Milling tool wear sample.
Tool blade image: 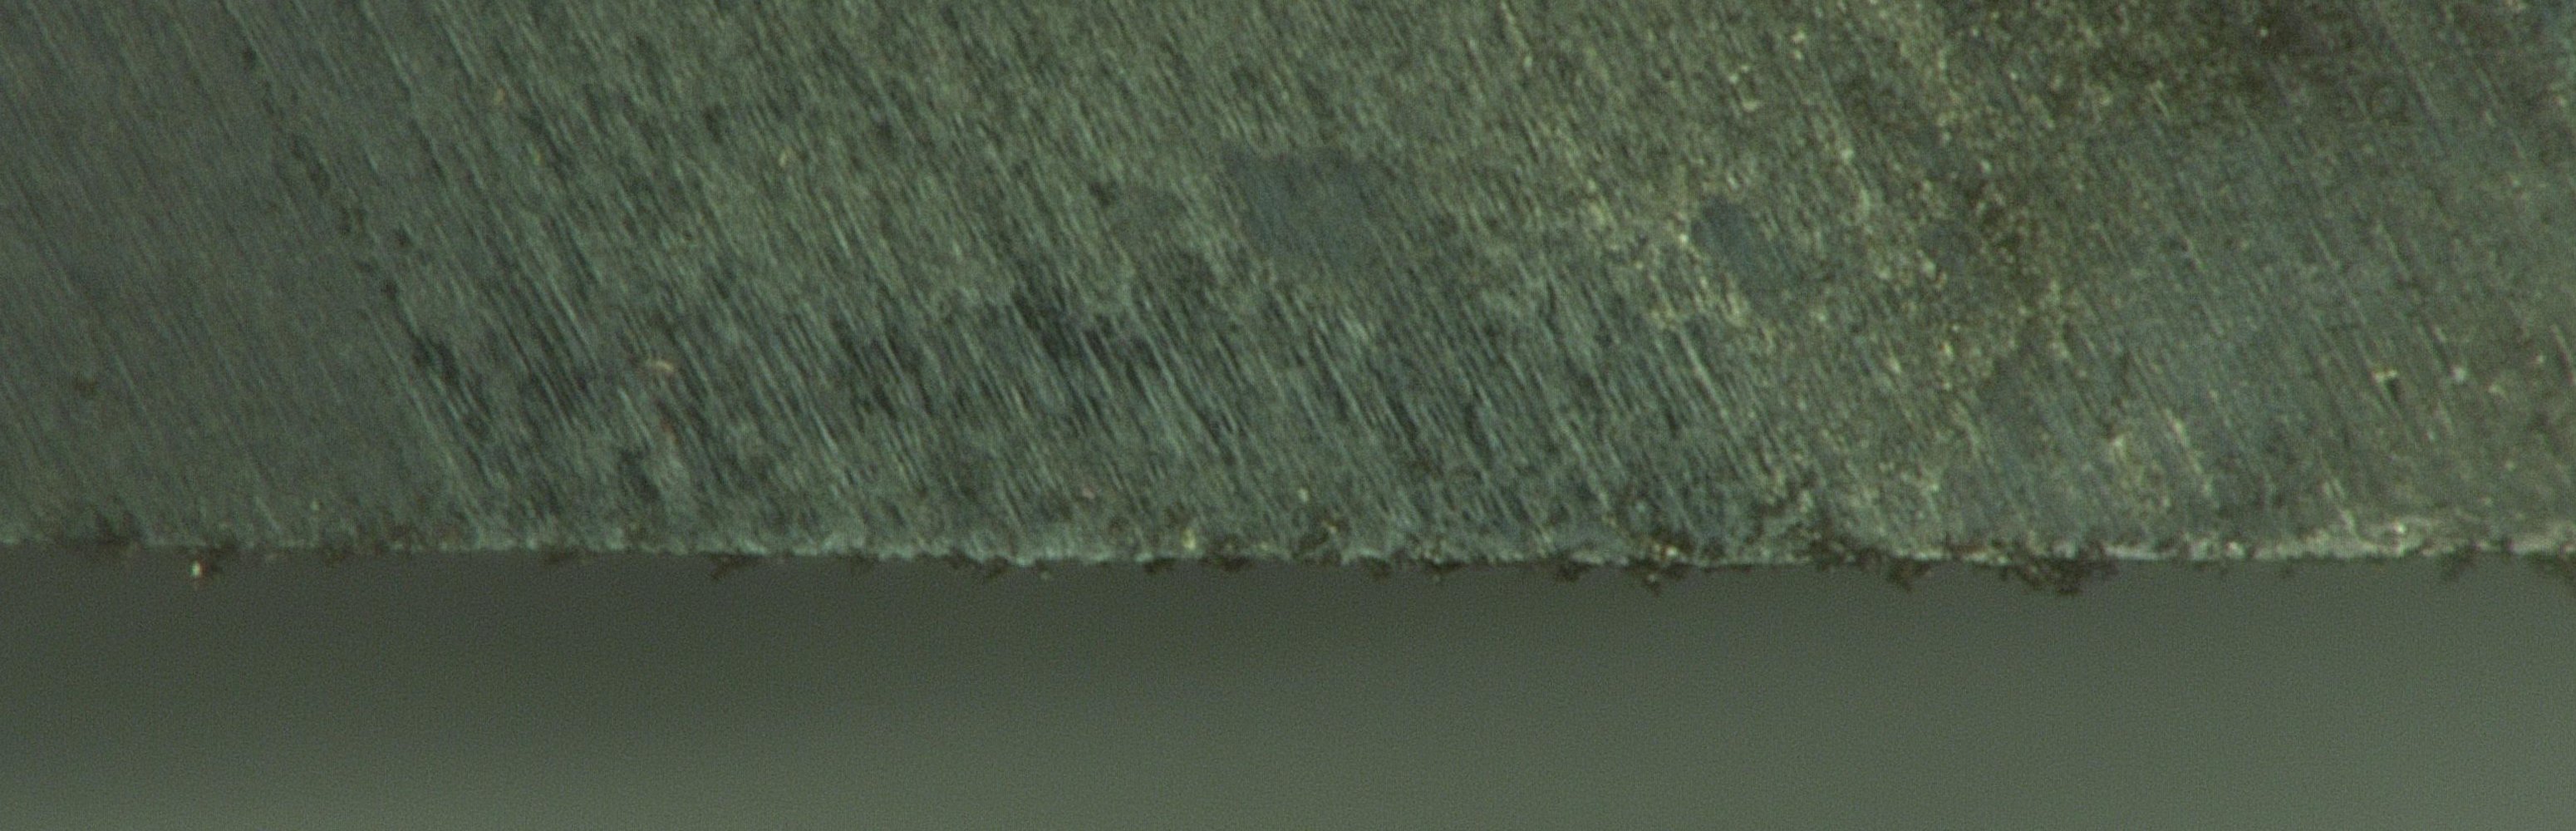
Chip image: 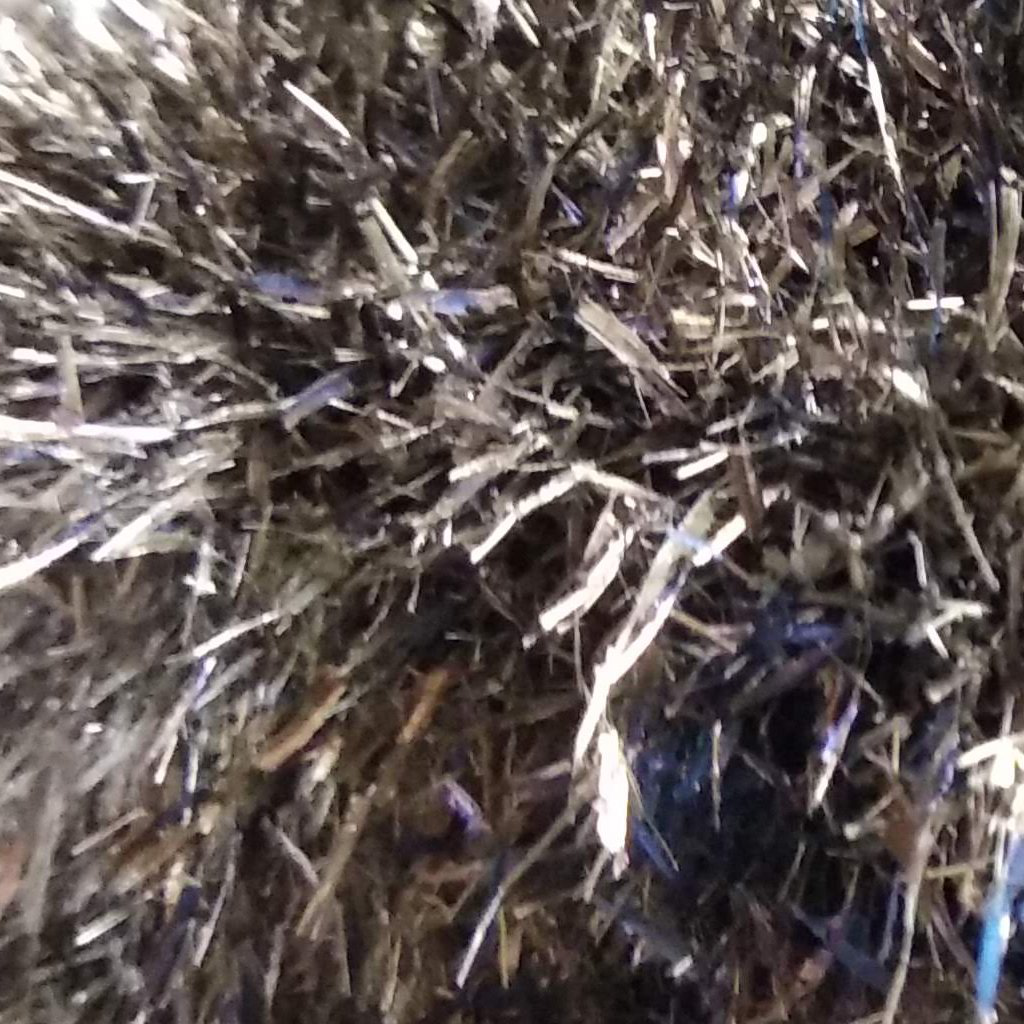
Workpiece image: 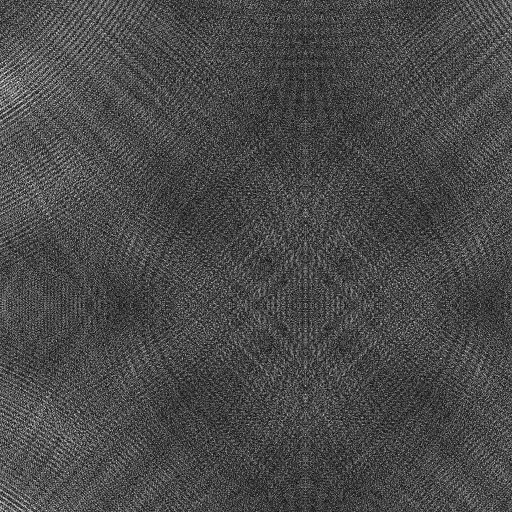
Tool wear state: sharp
Gaps: 0
Flank wear: 30.72
Overhang: 25.17
Force-signal Mel-spectrograms (X, Y, Z axes): 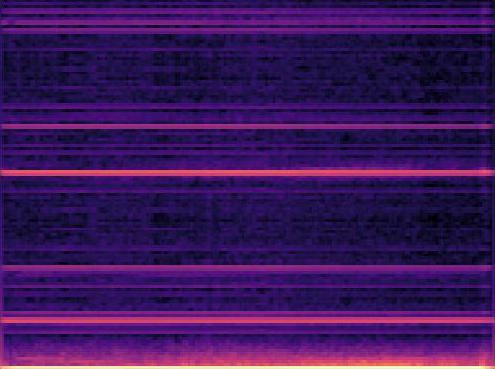 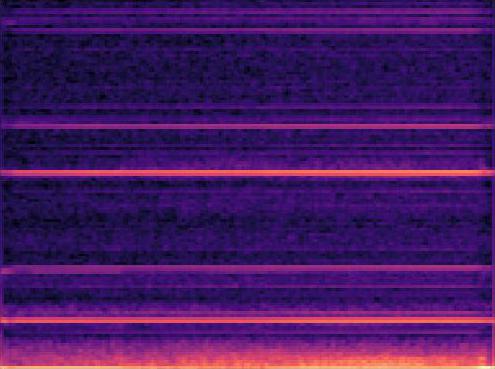 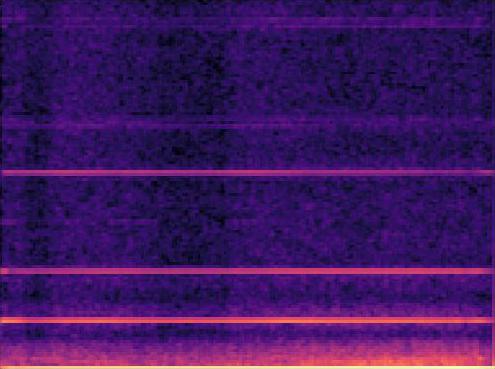
Force-signal scalograms (X, Y, Z axes): 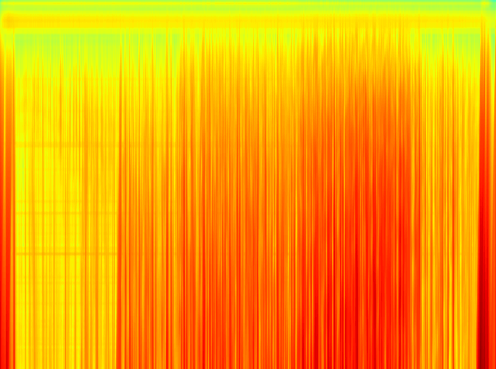 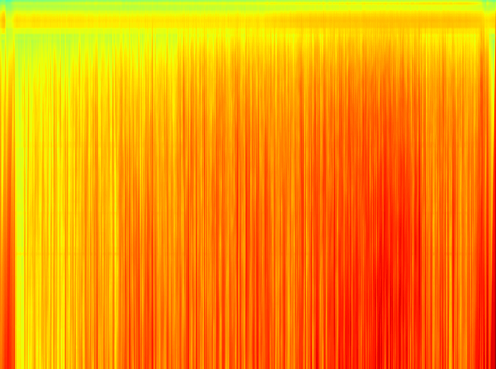 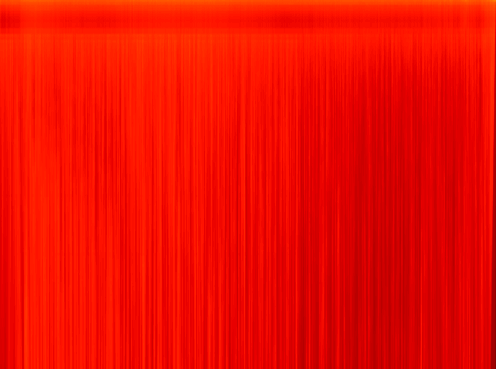
Force phase: initial_break_in_wear